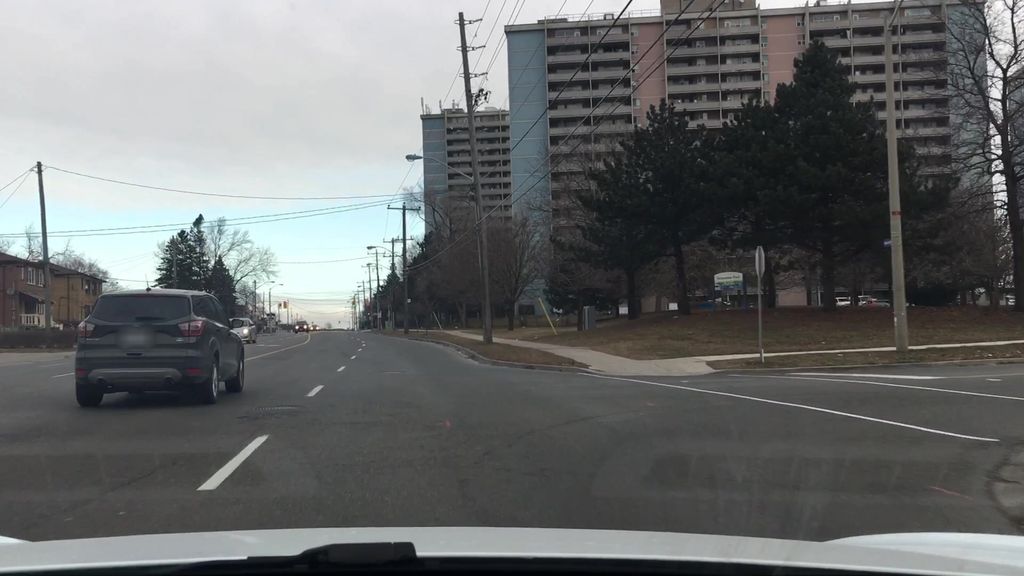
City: toronto